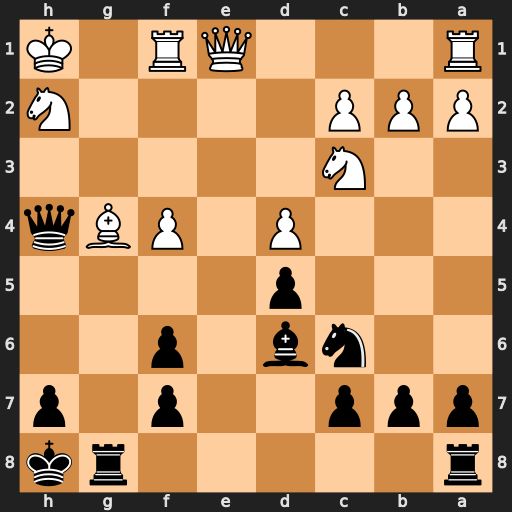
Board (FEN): r5rk/ppp2p1p/2nb1p2/3p4/3P1PBq/2N5/PPP4N/R3QR1K
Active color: b
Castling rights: -
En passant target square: -
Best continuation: Rxg4 Qxh4 Rxh4